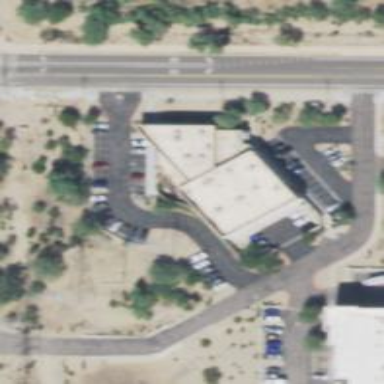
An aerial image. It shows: Veterinary facility.